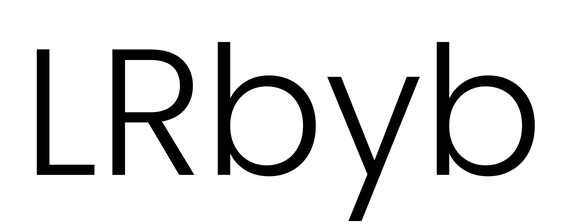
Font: Poppins-Light